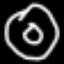
Label: donut